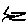
Label: zigzag